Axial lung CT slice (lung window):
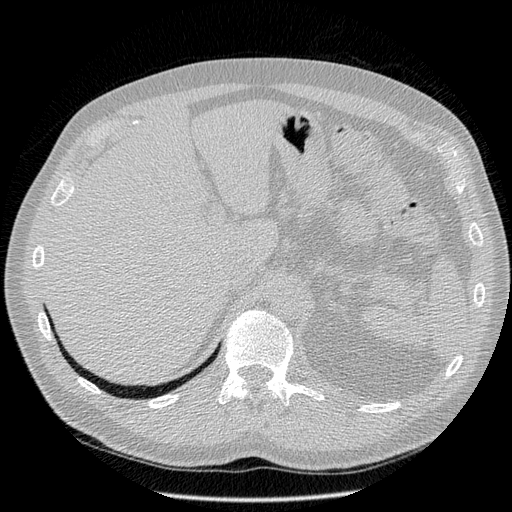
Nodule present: no